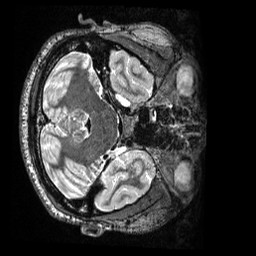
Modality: T2w
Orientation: axial
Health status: healthy
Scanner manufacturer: siemens
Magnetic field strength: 3 T
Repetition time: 3.2 s
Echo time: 0.565 s